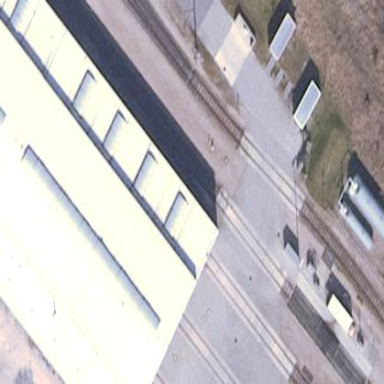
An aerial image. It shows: Transportation building.